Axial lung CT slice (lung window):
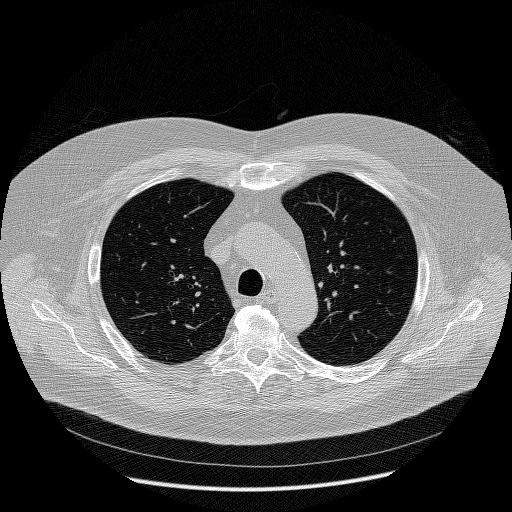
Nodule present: no